Aerial crown-view tile of a tropical tree (Barro Colorado Island, Panama), acquired 20240918:
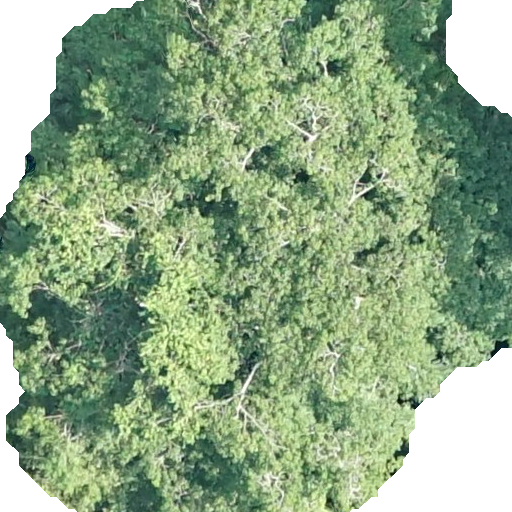
Species: Hura crepitans
GBIF accepted scientific name: Hura crepitans
Crown area: 415.0 m²